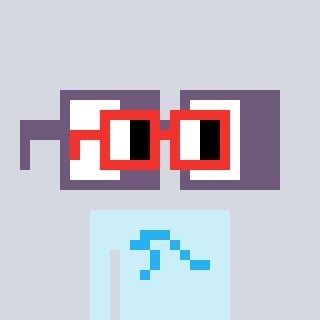
a pixel art character with square red glasses, a glasses-shaped head and a cold-colored body on a cool background